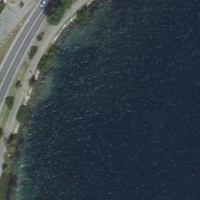
EUNIS habitat code: 14
Species observed at this site:
Tanacetum vulgare
Podiceps cristatus
Arnica montana
Fulica atra
Anas crecca
Campanula glomerata